Chest X-ray:
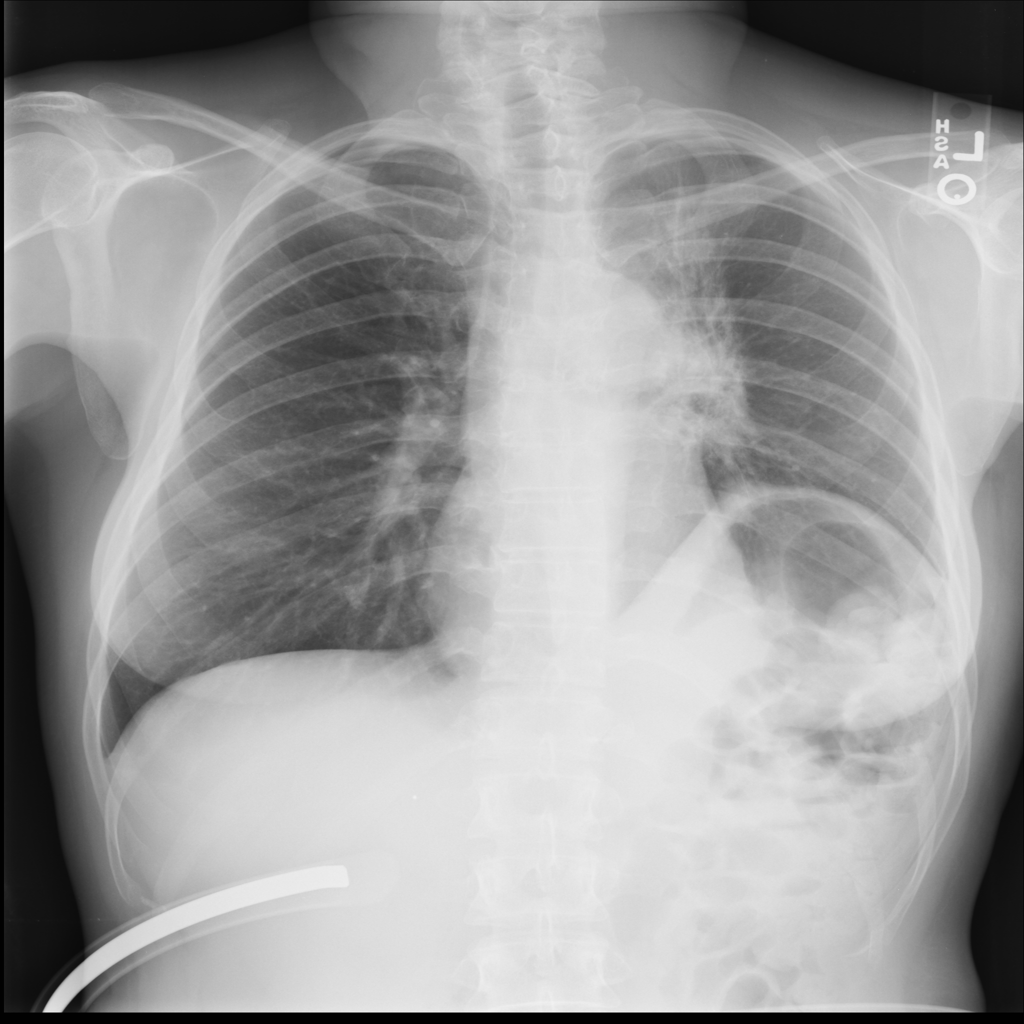
Findings: Consolidation, Mass
No abnormal finding: no